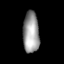
Tissue: lung
Cell type: Endothelial cells
Senescence score: 0.5994
Nuclear area (px): 655
Mean DAPI intensity: 154.356